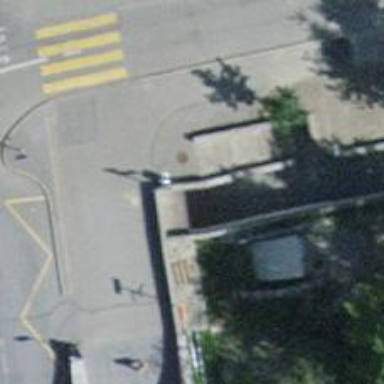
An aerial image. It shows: Road with steps.